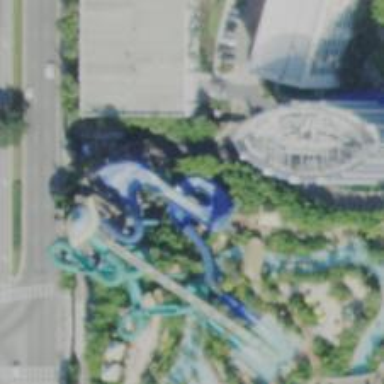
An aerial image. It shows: Bridge leading to water slide attraction.